Field crop: tomato
Growth stage: 1
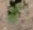
Species: solanum